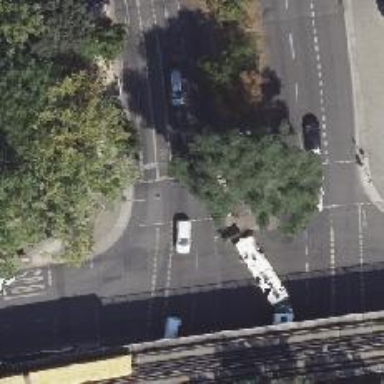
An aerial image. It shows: Crossing with traffic signals.